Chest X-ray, AP view. Patient: 63 years old, sex M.
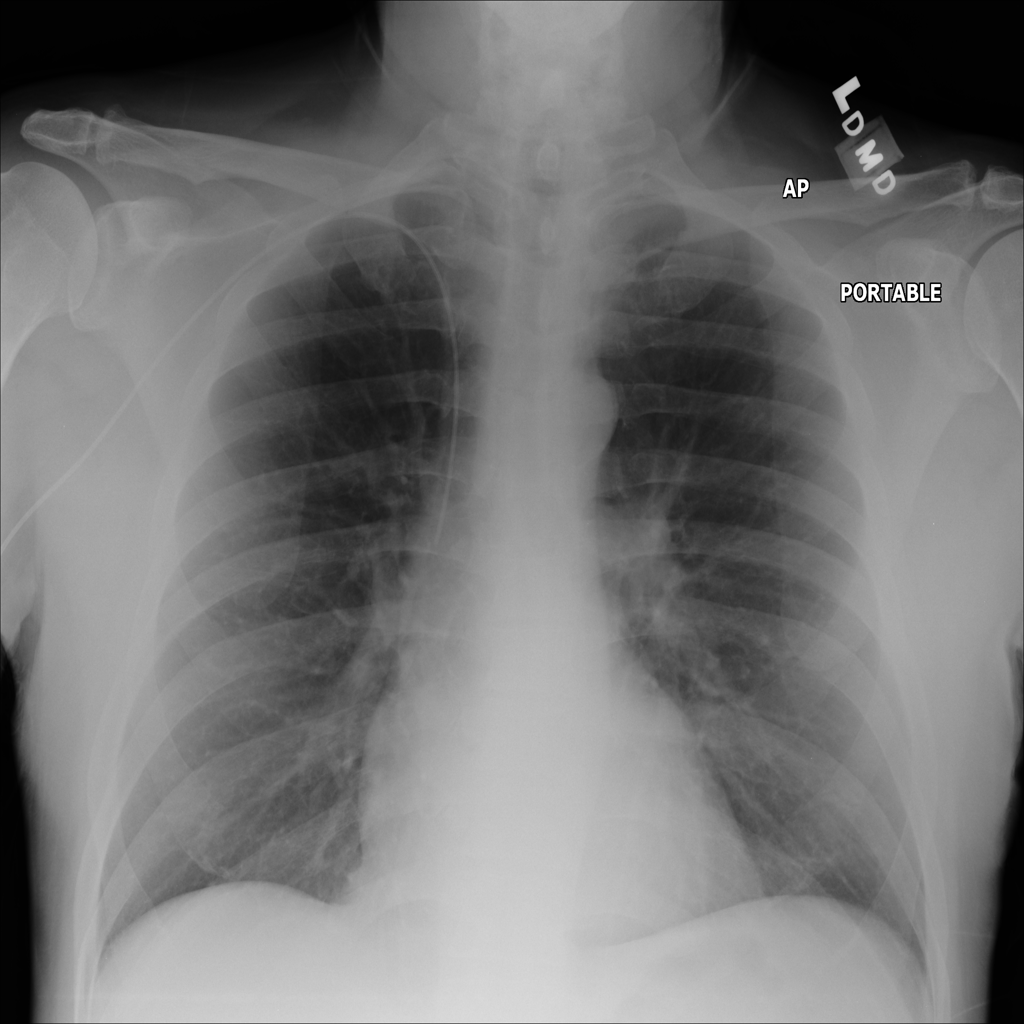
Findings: No Finding